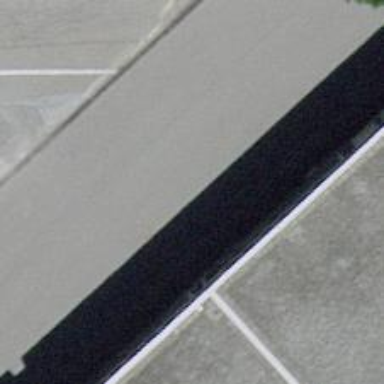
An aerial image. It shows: Road tunnel designed for service vehicles.